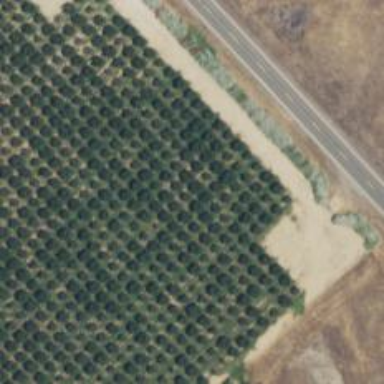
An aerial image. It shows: Orchard.